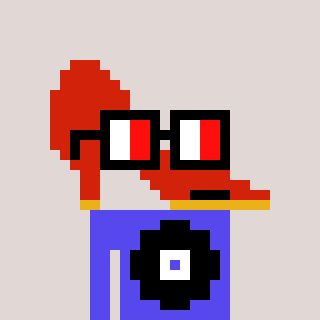
a pixel art character with square glasses with black frames and red eyes, a highheel-shaped head and a computerblue-colored body on a warm background